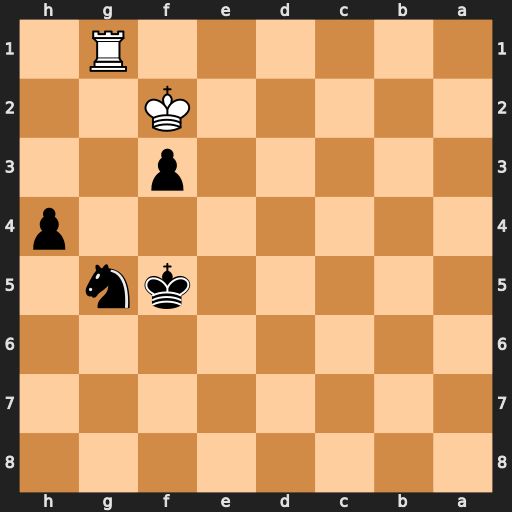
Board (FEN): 8/8/8/5kn1/7p/5p2/5K2/6R1
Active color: b
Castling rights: -
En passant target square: -
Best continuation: Nh3+ Kxf3 Nxg1+ Kg2 Ne2 Kh3 Kg5